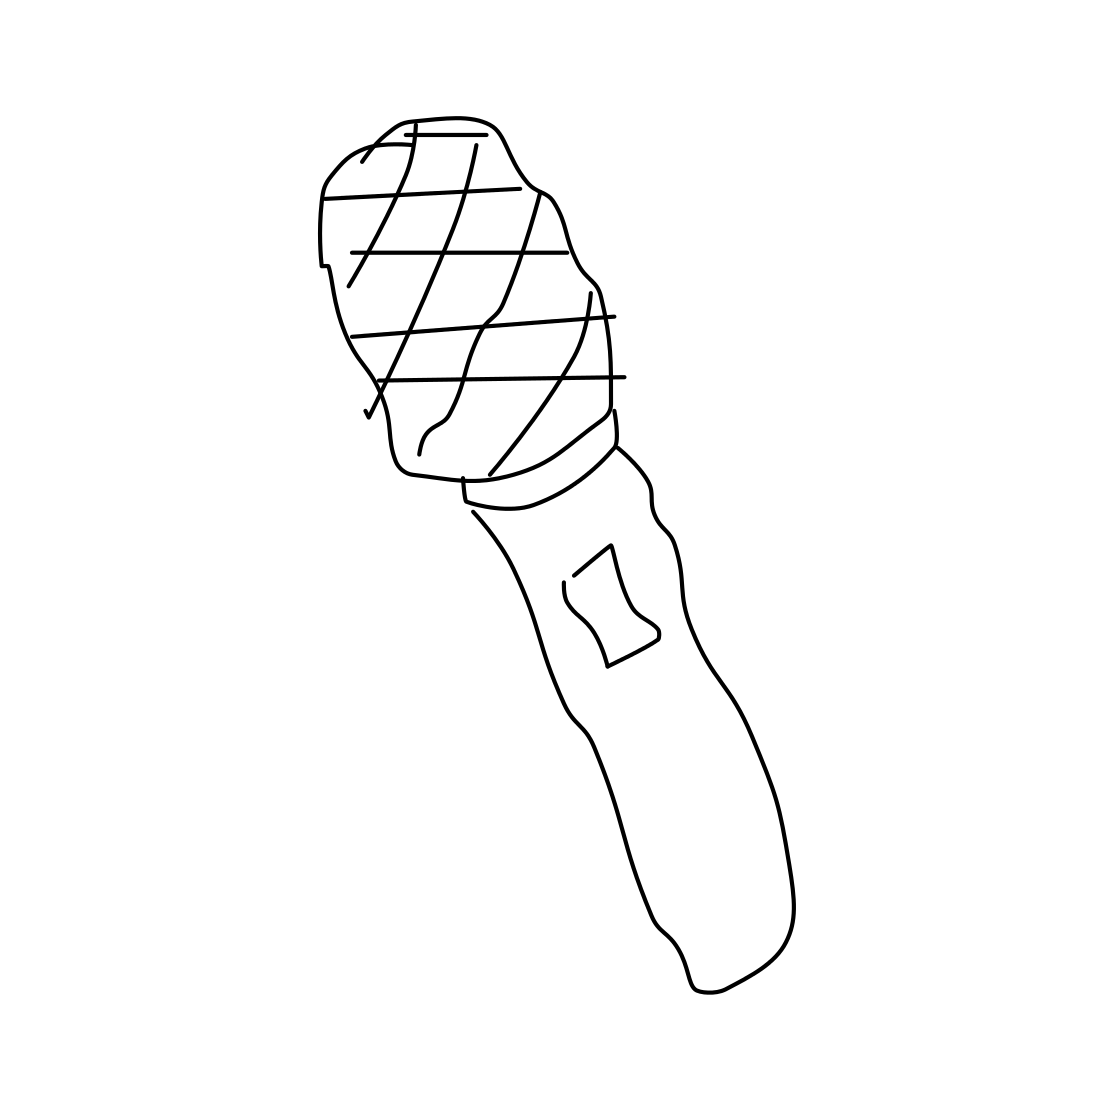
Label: microphone